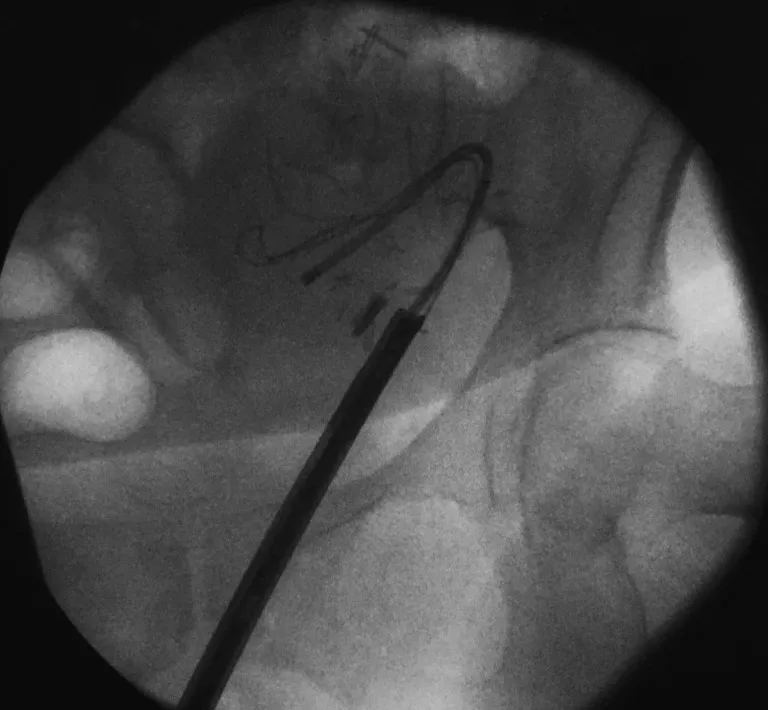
Another view of the cytoscope sheath positioned at the transplanted ureteral orifice, allowing for passage of the flexible ureteroscope into the kidney.
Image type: radiology (x_ray)